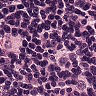
Metastatic tissue present: yes